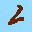
Label: 2